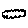
Label: cloud